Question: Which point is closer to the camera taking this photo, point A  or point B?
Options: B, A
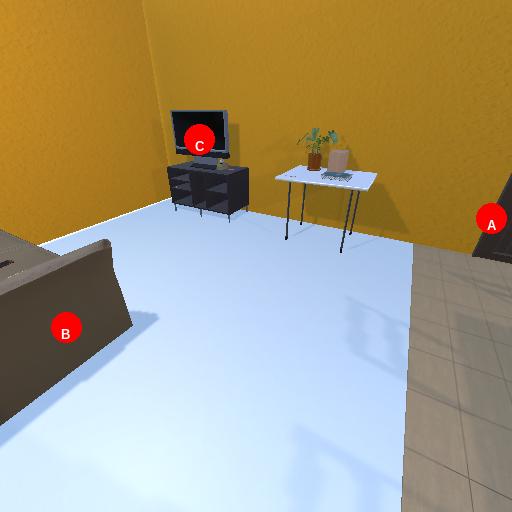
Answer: B